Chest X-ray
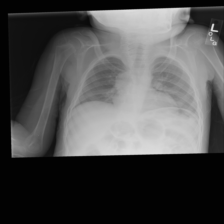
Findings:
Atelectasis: positive
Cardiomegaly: negative
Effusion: negative
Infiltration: negative
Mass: negative
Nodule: negative
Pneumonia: negative
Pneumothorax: negative
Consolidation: negative
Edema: negative
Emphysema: negative
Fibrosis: negative
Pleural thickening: negative
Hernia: negative